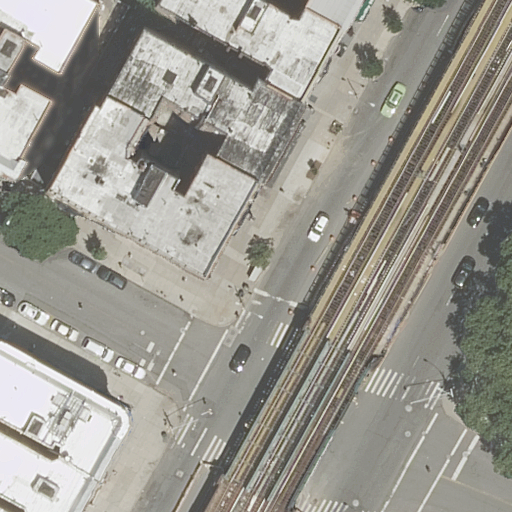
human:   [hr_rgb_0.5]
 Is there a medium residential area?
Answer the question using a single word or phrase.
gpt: yes

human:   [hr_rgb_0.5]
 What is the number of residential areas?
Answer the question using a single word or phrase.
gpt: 2

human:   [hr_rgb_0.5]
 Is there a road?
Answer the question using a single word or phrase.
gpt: yes

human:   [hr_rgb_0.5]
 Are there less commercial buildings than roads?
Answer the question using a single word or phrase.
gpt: yes

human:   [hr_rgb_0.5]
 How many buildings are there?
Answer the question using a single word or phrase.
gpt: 8

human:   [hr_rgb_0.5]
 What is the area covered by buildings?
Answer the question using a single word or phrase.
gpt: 2022m2

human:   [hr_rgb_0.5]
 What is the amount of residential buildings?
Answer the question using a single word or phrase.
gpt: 8

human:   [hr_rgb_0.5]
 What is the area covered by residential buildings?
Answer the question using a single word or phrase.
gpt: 2022m2

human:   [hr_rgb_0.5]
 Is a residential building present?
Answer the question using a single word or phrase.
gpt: yes

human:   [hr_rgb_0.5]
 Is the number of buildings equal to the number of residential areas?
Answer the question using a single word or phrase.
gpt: no

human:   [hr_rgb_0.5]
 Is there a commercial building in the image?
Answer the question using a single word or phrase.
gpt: no

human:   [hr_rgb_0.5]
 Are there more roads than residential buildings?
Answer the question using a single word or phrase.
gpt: no

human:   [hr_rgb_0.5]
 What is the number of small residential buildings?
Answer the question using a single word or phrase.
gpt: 3

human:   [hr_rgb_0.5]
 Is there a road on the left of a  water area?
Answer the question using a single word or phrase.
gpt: no

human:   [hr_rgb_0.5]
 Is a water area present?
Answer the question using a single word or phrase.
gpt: no

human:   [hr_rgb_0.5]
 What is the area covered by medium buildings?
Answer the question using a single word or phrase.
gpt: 1229m2

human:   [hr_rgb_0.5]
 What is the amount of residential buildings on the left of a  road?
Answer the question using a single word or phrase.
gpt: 8

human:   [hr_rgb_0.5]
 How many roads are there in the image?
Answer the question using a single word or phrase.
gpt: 3

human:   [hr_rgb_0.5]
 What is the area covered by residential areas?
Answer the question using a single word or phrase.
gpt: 10639m2

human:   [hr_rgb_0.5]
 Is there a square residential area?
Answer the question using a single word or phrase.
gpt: no

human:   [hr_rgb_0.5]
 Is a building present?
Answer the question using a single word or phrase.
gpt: yes

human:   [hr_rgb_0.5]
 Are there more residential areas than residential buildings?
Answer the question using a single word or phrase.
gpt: no

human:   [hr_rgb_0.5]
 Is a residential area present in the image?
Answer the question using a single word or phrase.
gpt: yes

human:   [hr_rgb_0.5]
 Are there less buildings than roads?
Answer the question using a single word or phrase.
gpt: no

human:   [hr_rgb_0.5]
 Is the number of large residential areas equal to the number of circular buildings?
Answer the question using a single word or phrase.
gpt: no

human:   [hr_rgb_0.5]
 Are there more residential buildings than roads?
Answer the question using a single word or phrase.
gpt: yes

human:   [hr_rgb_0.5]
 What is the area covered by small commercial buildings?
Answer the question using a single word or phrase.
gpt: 0m2

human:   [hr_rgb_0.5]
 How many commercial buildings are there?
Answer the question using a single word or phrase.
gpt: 0

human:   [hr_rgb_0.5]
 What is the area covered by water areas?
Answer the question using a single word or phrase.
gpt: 0m2

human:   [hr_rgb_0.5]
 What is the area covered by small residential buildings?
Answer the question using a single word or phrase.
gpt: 119m2

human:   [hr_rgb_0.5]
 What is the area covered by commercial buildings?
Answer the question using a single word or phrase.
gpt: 0m2

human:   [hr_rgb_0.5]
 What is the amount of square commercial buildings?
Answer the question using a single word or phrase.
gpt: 0

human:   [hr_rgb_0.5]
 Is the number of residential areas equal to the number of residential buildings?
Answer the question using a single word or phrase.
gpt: no

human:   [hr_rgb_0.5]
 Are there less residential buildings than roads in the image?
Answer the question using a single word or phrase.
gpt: no

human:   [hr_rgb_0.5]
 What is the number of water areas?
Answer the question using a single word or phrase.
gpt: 0

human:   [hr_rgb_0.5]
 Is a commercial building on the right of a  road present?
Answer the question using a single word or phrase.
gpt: no

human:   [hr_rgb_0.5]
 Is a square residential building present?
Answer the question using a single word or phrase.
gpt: no

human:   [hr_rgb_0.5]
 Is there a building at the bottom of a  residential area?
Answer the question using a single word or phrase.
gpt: no

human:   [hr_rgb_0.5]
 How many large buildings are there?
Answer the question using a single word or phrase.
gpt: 1

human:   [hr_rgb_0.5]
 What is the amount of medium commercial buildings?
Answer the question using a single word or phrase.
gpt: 0

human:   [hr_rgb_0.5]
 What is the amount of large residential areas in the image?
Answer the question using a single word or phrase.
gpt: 1

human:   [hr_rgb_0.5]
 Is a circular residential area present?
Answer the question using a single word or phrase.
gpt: no

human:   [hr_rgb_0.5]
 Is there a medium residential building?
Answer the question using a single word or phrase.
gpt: yes

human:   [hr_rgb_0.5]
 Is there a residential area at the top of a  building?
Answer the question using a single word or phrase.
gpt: no

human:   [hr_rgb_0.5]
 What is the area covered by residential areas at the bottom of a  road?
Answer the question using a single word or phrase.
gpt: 10639m2

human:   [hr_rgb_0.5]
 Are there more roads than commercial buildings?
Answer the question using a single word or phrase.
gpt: yes

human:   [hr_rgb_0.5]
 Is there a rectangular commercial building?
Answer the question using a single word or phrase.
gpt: no

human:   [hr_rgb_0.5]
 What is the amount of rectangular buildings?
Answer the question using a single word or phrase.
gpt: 3

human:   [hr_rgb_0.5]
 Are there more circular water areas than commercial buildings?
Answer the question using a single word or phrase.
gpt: no

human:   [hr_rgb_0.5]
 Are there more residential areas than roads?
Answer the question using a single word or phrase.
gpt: no

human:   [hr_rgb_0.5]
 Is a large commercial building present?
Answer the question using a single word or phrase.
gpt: no

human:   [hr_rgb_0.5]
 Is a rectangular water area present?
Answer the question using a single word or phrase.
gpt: no

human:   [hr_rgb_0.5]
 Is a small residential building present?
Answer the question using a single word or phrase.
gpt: yes

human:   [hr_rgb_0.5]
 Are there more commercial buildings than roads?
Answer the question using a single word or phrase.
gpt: no

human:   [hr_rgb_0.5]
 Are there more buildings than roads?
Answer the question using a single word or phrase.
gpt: yes

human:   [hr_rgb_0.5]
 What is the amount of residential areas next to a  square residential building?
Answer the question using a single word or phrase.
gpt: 0

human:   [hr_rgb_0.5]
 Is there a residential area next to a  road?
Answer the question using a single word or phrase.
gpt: yes

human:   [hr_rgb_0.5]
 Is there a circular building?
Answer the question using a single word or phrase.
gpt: no

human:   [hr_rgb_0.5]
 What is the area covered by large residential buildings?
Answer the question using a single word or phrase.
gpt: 673m2

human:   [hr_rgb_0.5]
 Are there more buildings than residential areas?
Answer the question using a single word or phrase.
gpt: yes

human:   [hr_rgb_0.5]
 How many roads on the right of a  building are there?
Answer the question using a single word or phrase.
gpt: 3

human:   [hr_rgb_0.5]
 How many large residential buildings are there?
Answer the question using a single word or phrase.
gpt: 1

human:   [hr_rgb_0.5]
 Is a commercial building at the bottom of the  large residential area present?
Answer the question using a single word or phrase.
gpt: no

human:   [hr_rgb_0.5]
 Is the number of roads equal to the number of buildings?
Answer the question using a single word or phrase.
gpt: no